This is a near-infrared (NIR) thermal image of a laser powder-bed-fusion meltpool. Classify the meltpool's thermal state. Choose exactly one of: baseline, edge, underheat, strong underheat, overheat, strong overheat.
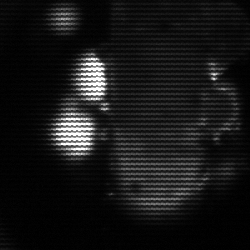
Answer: strong underheat